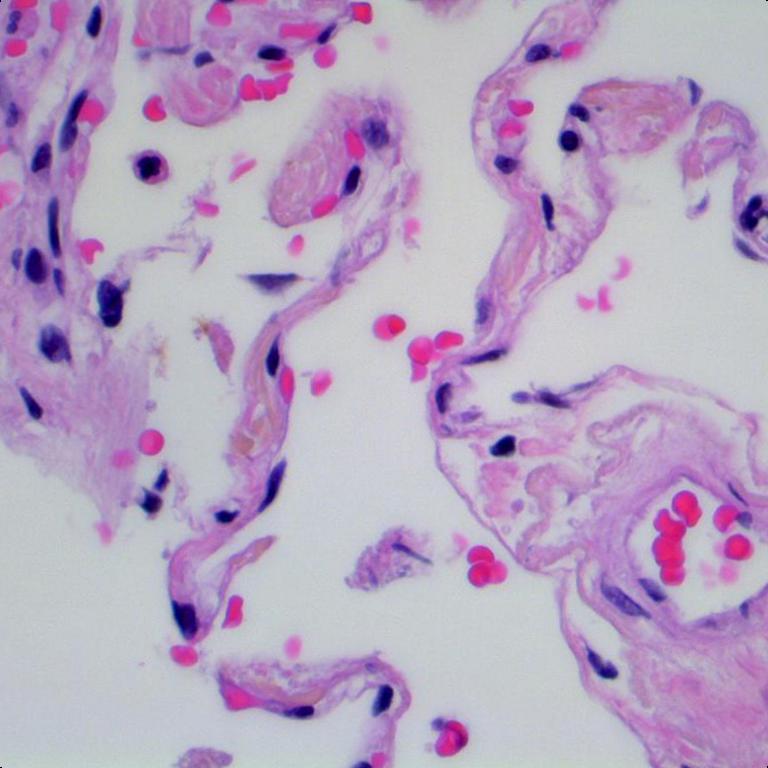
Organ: lung
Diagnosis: benign